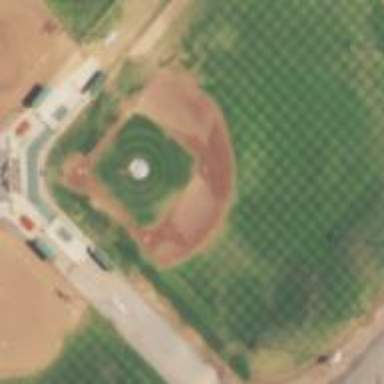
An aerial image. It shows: Baseball pitch for leisure and sports activities.